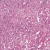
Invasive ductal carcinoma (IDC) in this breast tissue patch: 1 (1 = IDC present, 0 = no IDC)